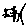
Label: cat